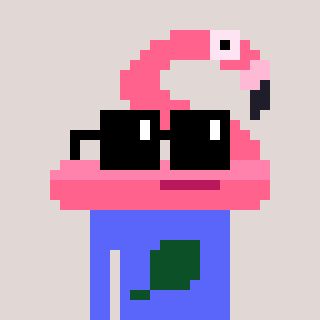
a pixel art character with square black sunglasses, a flamingo-shaped head and a purple-colored body on a warm background